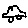
Label: car